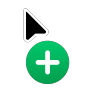
Cursor type: copy
OS/theme: macos
Variant: default